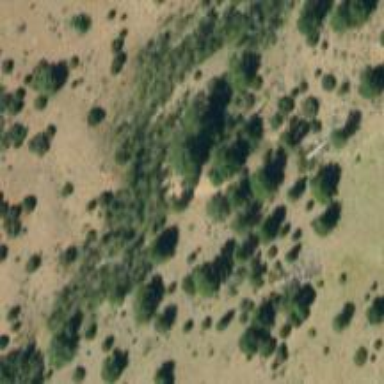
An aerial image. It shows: Woodland area characterized by broadleaved deciduous trees.